Interaction volume radius: 5 \u00c5
Interaction volume height: 15 \u00c5
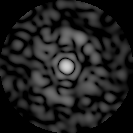
Disorder parameter: 0.8054